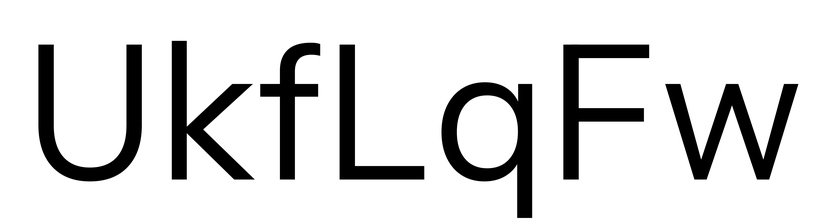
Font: InstrumentSans_Regular